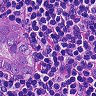
Metastatic tissue present: yes